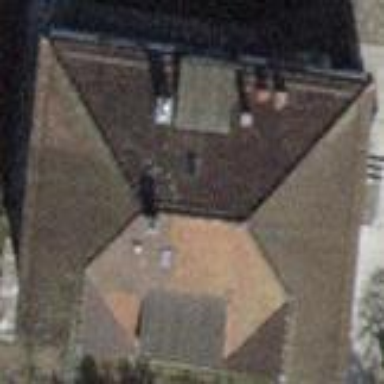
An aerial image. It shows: Residential building with hipped tile roof.